Question: Count the number of objects in the diagram.
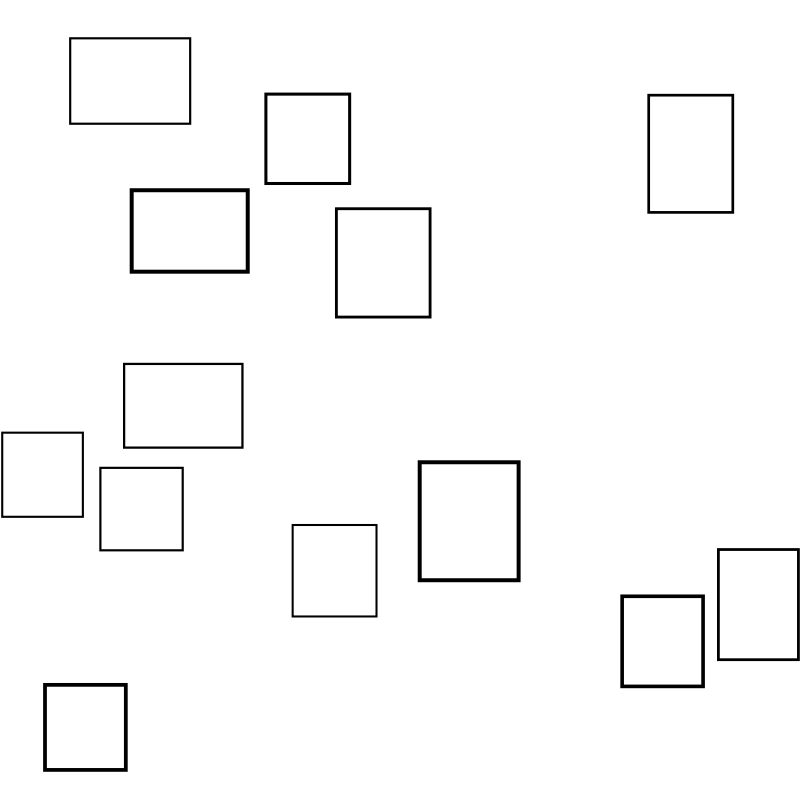
Answer: 13